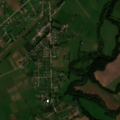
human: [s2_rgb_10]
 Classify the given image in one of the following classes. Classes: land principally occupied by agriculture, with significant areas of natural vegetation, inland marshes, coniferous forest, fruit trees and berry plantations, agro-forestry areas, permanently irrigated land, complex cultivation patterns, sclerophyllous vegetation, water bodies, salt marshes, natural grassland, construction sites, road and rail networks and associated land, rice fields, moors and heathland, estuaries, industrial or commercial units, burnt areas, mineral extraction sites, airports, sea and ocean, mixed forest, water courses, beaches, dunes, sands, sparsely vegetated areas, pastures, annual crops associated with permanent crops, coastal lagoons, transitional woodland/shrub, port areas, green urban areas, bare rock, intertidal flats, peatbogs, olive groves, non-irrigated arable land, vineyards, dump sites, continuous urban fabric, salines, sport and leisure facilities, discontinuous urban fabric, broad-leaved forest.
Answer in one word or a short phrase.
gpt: discontinuous urban fabric, non-irrigated arable land, pastures, complex cultivation patterns, land principally occupied by agriculture, with significant areas of natural vegetation